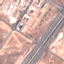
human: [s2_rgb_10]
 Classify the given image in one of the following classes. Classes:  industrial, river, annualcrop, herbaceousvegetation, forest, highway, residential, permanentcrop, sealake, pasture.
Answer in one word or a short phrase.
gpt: Highway